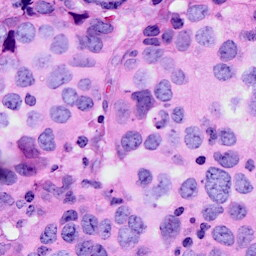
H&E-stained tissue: Breast